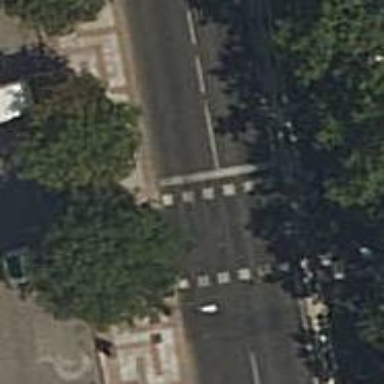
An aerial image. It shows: Road crossing with traffic signals.